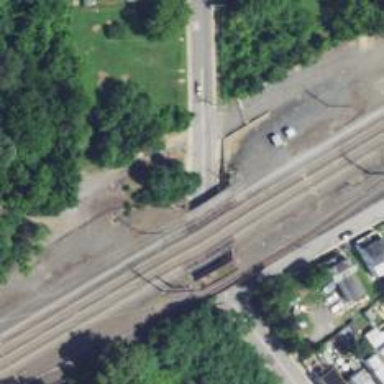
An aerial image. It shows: Railway with electrified contact lines.